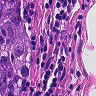
Metastatic tissue present: no